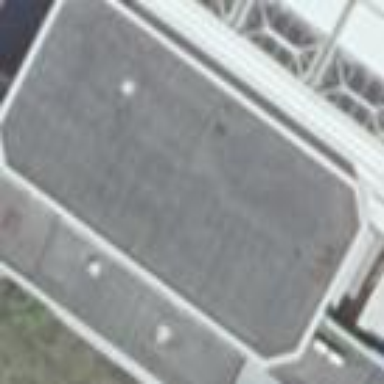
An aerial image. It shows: Building designated for providing fuel.